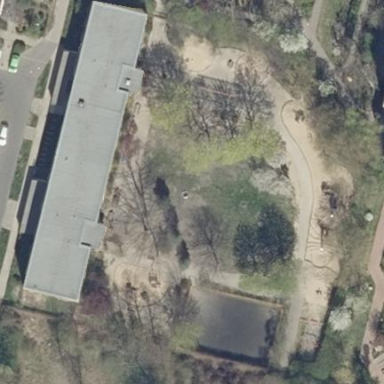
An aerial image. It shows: Kindergarten.